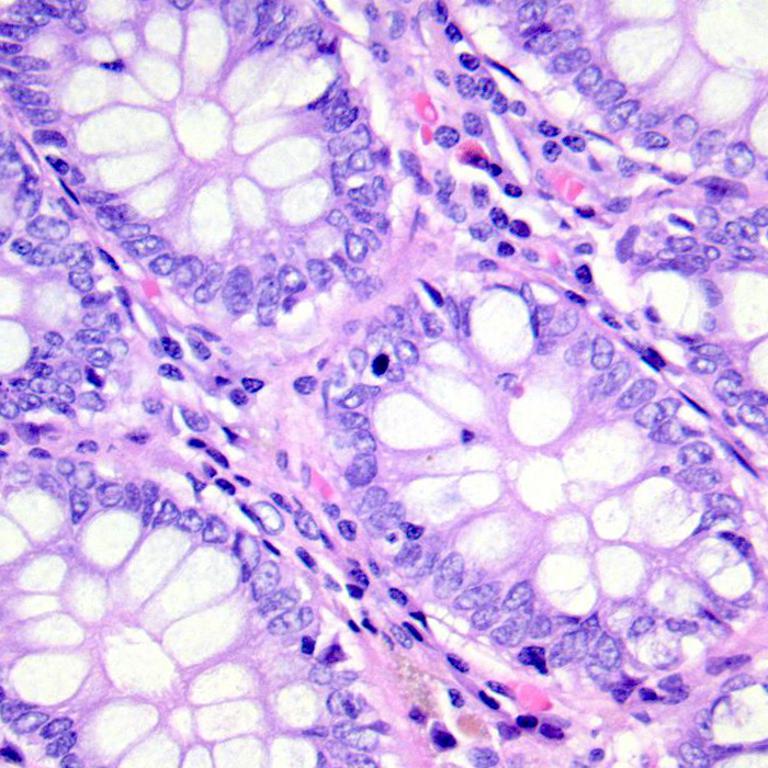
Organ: colon
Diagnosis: benign